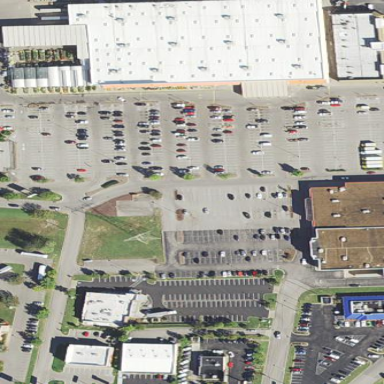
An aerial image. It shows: Retail area.